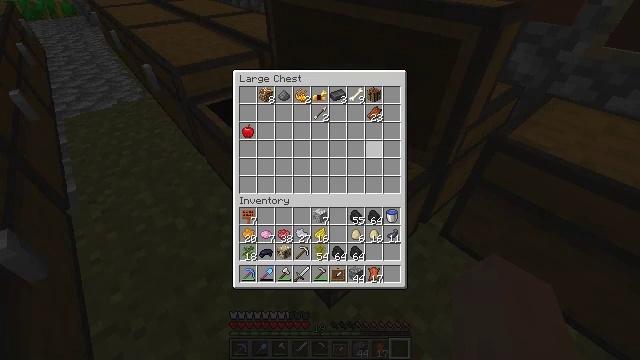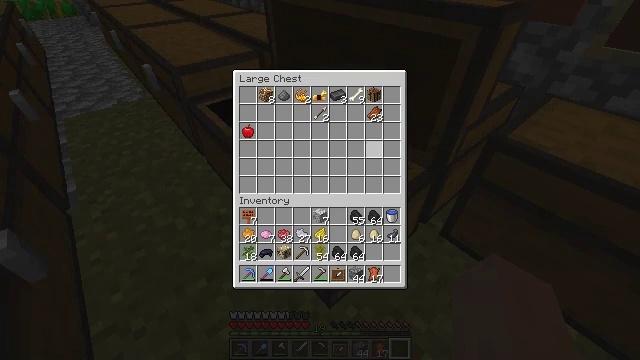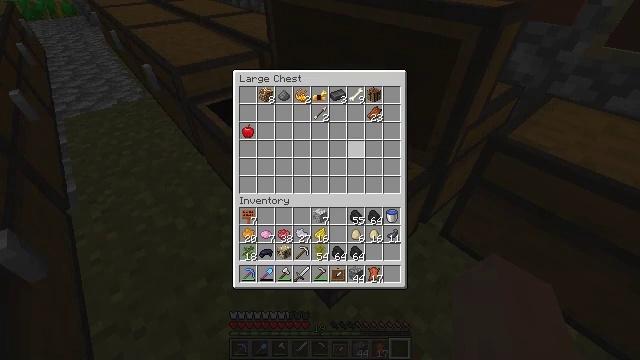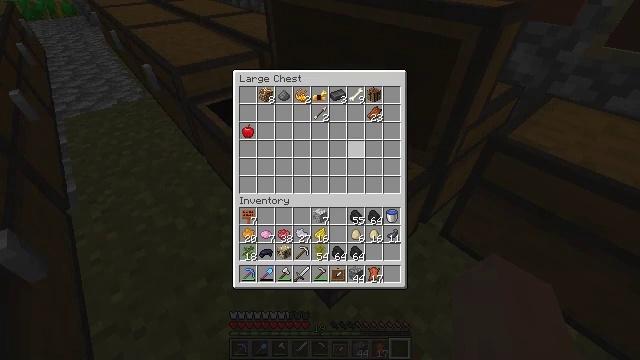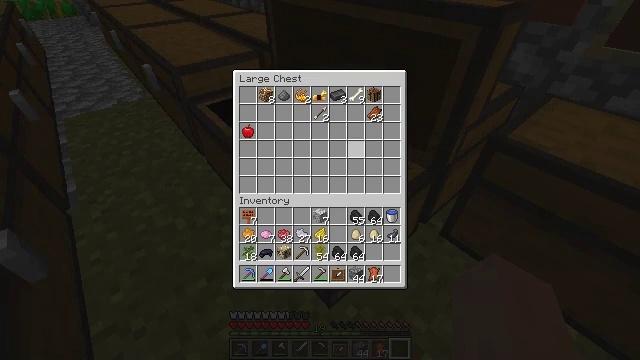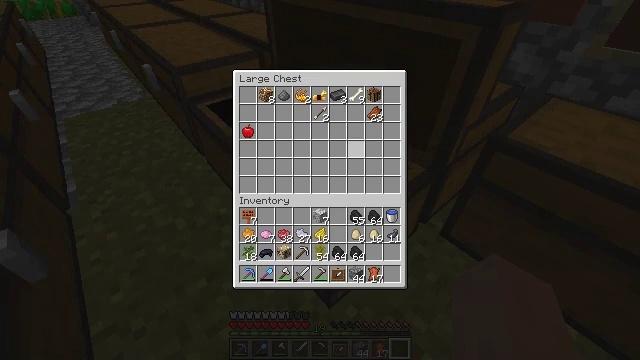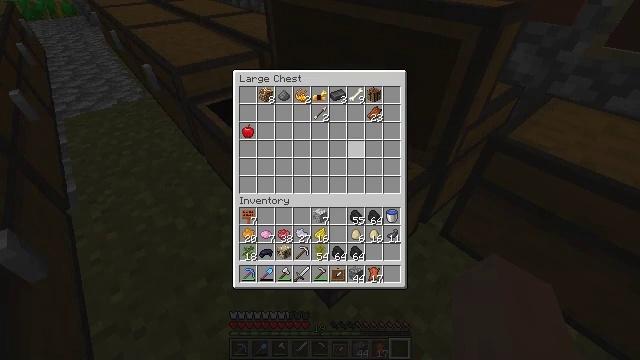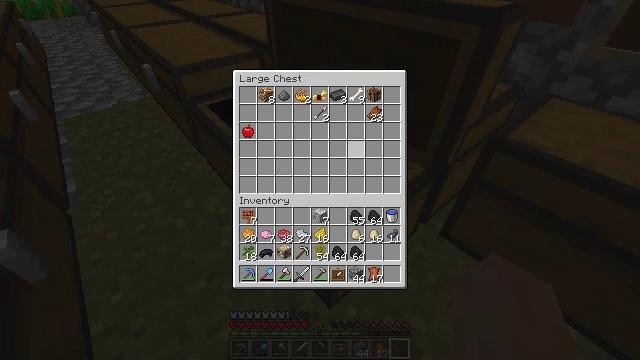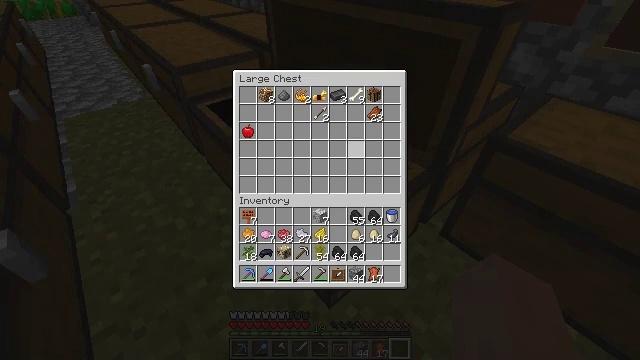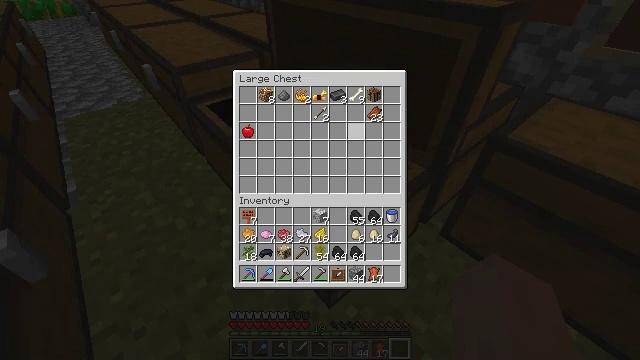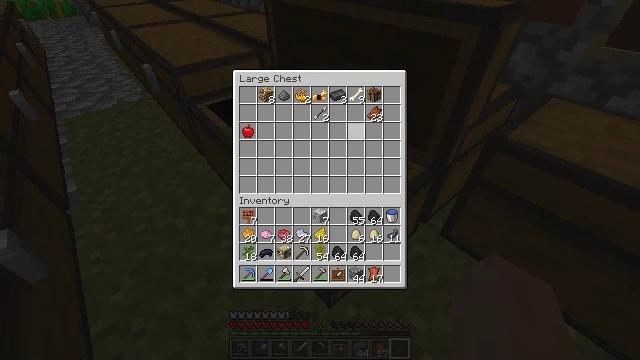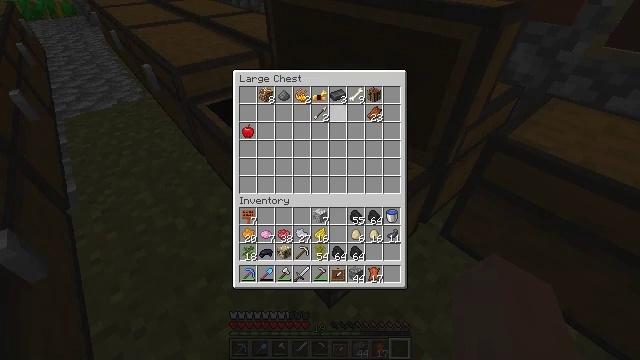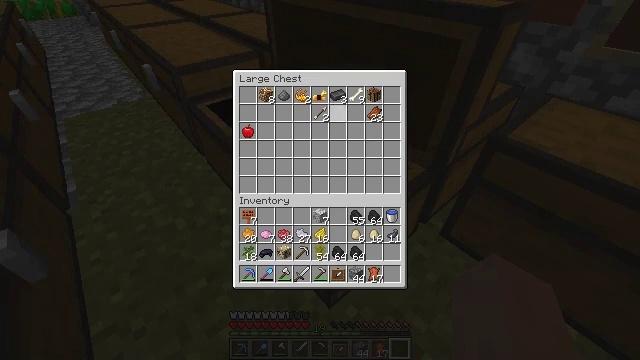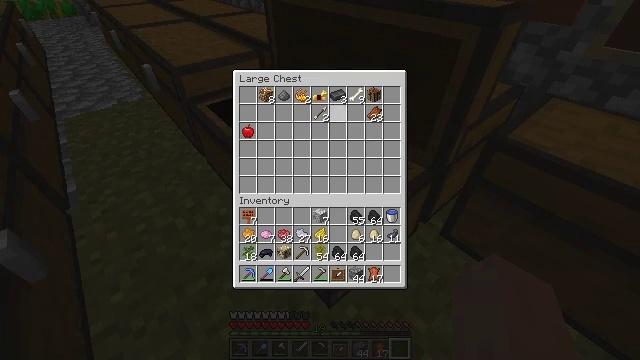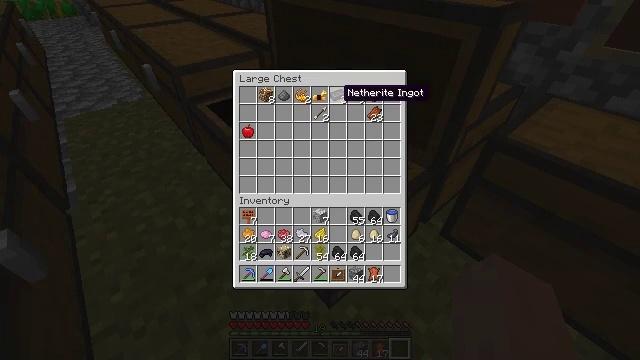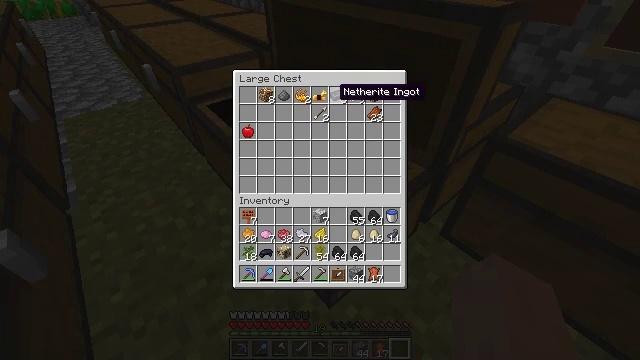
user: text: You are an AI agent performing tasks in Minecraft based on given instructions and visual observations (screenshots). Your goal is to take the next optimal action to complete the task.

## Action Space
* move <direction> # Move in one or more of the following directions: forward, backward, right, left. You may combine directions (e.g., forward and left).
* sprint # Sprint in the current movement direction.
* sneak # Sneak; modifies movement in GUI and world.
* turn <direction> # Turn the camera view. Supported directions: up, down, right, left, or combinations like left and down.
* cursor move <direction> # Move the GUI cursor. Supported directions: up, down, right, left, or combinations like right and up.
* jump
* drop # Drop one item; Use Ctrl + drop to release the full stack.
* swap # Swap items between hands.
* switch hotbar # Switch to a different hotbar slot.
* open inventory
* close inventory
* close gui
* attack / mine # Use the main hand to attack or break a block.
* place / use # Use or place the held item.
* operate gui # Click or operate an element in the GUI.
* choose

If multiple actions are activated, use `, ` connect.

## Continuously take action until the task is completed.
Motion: motion action
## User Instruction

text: Gather the acacia wall sign.
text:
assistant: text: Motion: no_op
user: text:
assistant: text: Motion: no_op
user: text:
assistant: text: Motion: no_op
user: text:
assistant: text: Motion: no_op
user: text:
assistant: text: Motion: no_op
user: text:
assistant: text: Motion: no_op
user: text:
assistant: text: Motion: no_op
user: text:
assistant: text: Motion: no_op
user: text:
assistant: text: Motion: no_op
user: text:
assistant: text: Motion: no_op
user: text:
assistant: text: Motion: cursor move left and up
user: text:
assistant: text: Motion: no_op
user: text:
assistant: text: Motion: no_op
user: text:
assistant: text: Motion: no_op
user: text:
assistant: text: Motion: no_op
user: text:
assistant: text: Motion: no_op
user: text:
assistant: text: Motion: no_op
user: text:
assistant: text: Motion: no_op
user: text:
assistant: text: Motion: no_op
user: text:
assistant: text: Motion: no_op
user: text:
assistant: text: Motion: no_op
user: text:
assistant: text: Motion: no_op
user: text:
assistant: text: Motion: no_op
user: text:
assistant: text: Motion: no_op
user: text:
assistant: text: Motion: no_op
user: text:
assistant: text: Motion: no_op
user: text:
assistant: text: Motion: no_op
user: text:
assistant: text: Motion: no_op
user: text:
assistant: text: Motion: no_op
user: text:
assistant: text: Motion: no_op